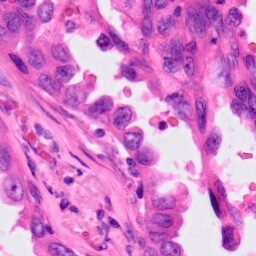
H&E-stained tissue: Lung